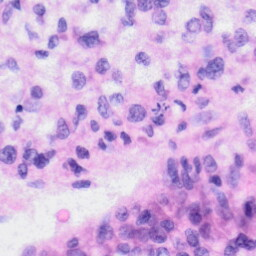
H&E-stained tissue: Liver